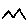
Label: zigzag